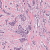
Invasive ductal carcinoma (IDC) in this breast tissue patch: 1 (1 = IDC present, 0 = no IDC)